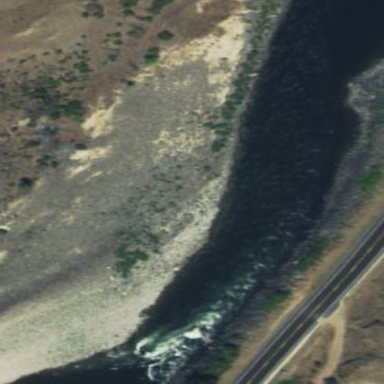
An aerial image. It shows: Rapids in natural water setting.